Aerial crown-view tile of a tropical tree (Barro Colorado Island, Panama), acquired 20240611:
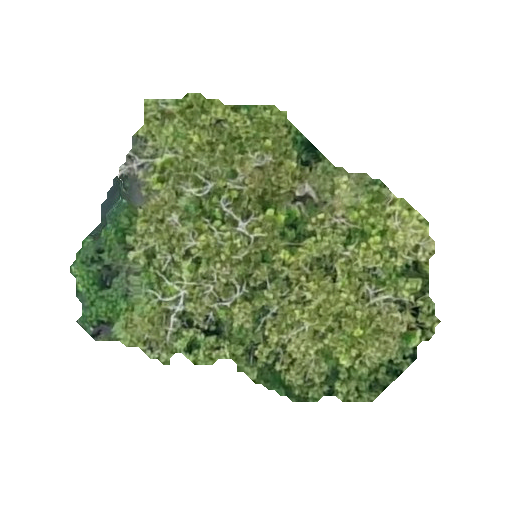
Species: Anacardium excelsum
GBIF accepted scientific name: Anacardium excelsum
Crown area: 122.623 m²